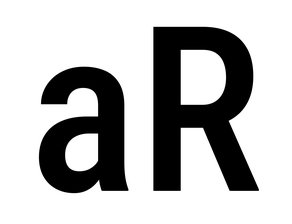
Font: Roboto_Condensed_Medium